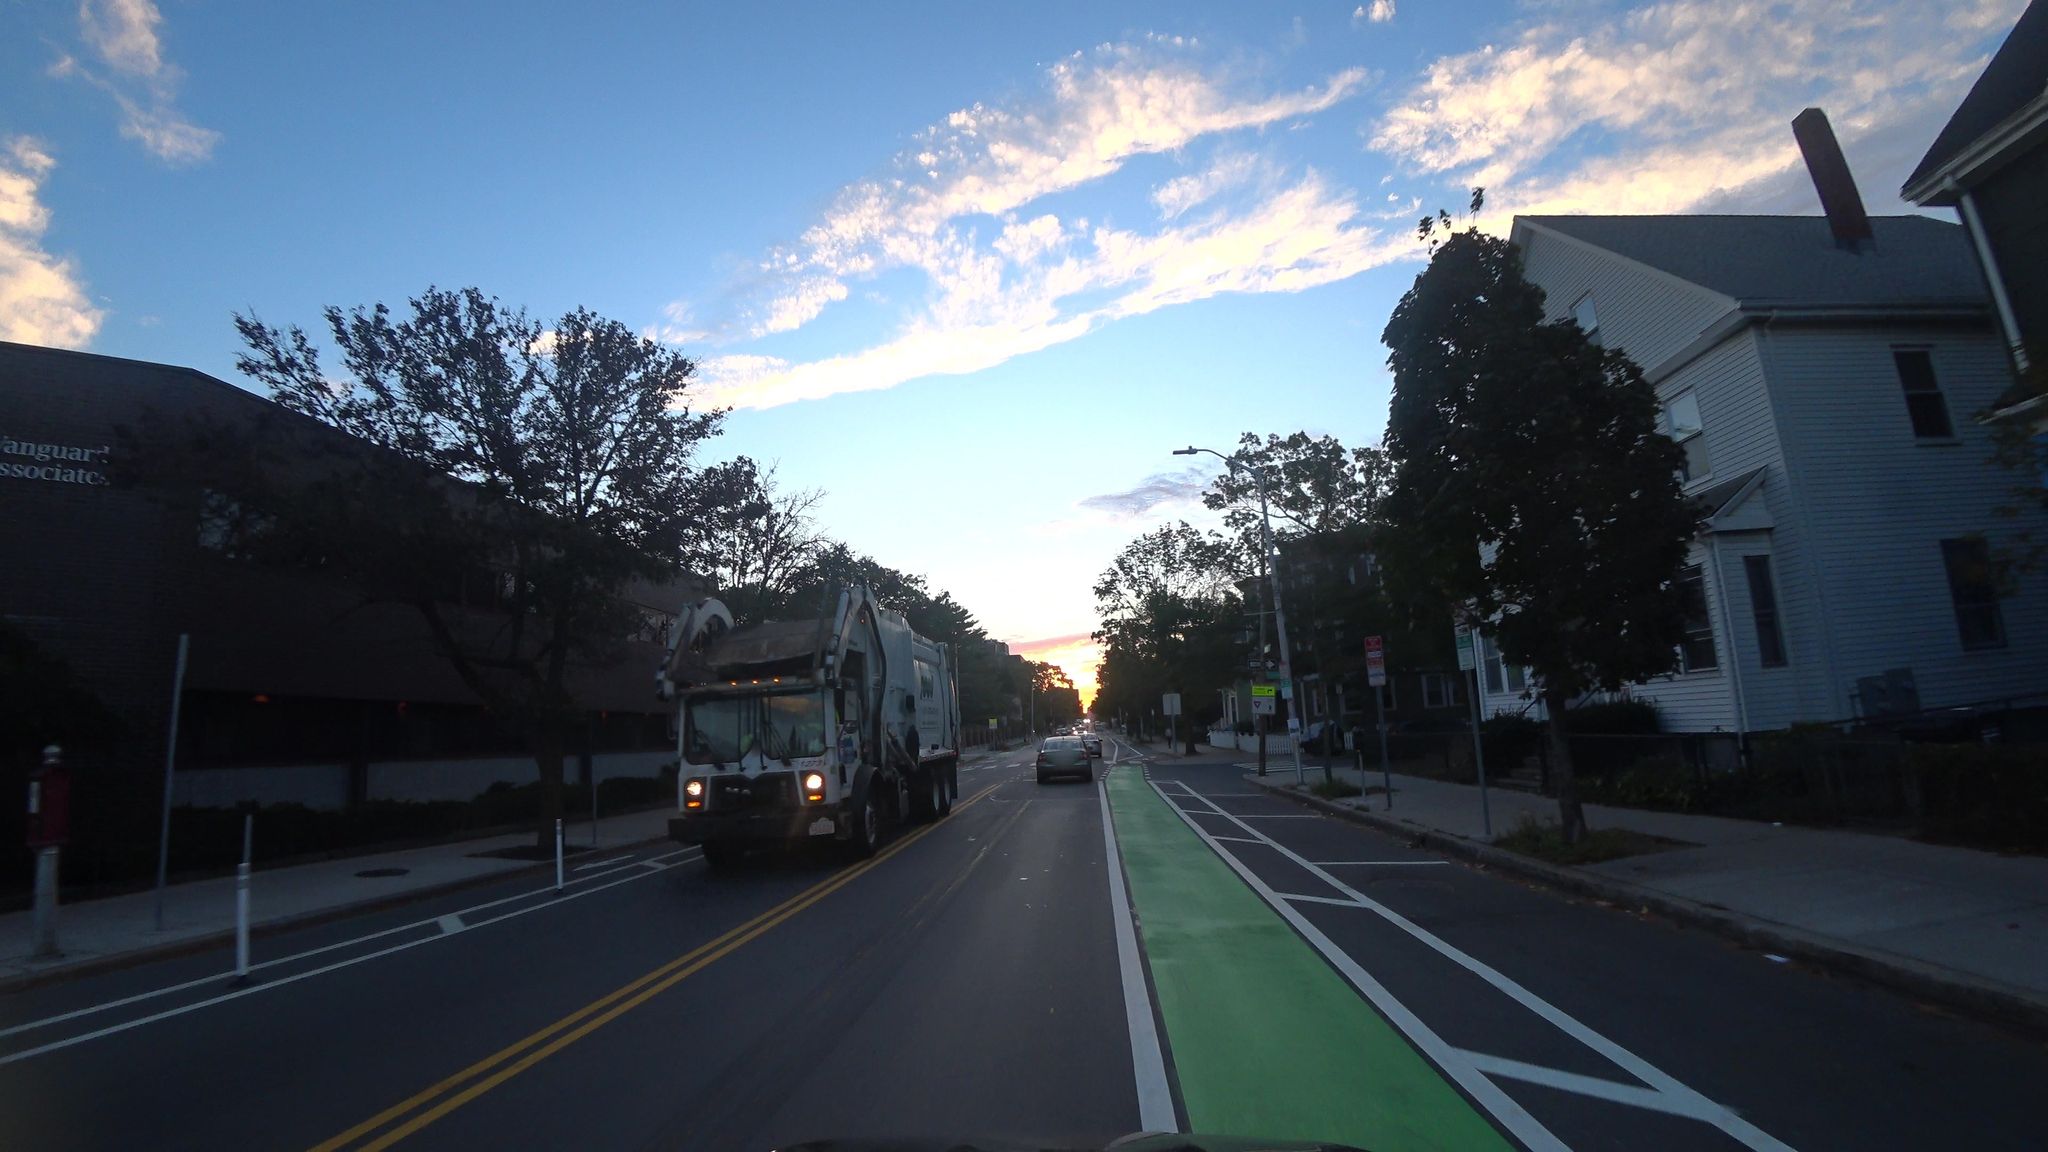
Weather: clear
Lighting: day
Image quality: good
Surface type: driving surface
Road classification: footway
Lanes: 2
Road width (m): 21.3
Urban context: urban centre
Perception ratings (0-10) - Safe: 3.33, Lively: 5.93, Beautiful: 7.65, Boring: 1.39, Depressing: 2.56, Wealthy: 4.85